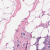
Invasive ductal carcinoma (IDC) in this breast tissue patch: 1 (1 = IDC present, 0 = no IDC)